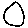
Label: moon